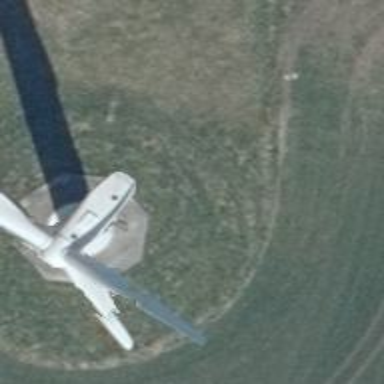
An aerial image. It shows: Wind generator powered by horizontal-axis wind turbine.